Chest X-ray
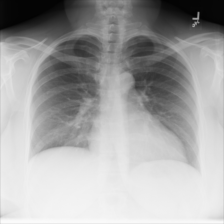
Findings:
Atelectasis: negative
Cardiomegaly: negative
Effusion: negative
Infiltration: negative
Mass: negative
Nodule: negative
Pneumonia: negative
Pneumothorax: negative
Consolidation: negative
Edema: negative
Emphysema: negative
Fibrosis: negative
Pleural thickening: negative
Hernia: negative